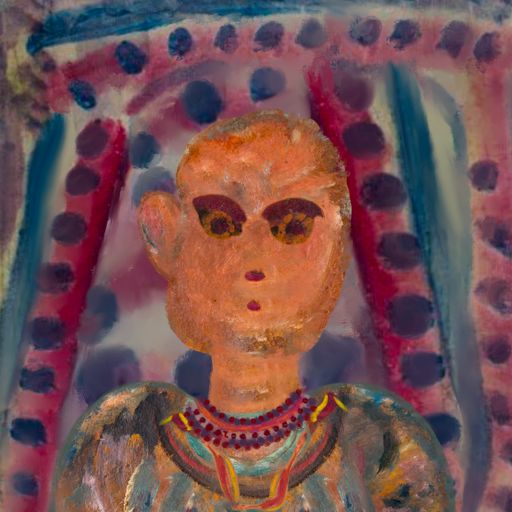
Background: HillGirl, Head And Neck Front: Boggyland, Face Front: Doll, Bust: Boggyland, Hair Front: Blank, Head Accessory: Blank, Second Necklace: Gypsy_Mother_1, Necklace: Roy_Bahadur, Baby: Blank